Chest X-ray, AP view. Patient: 58 years old, sex F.
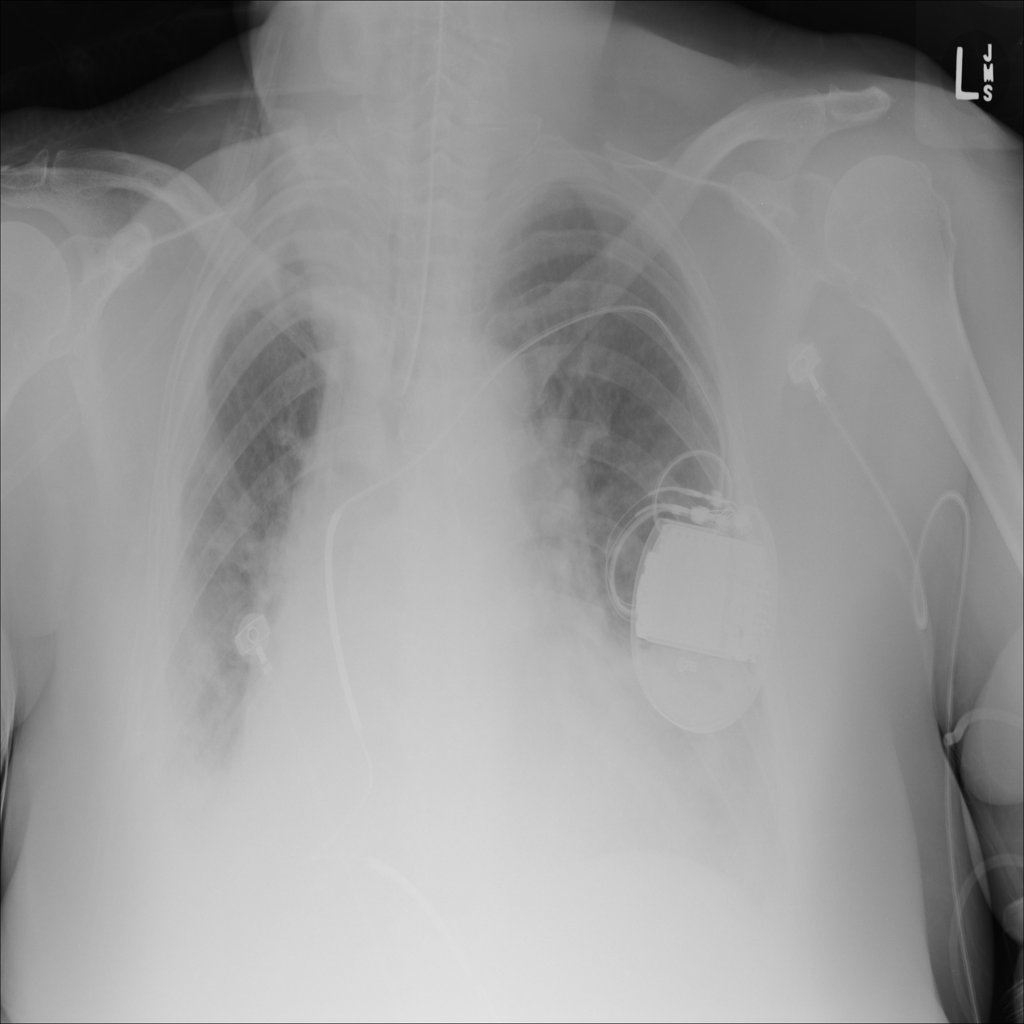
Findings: No Finding